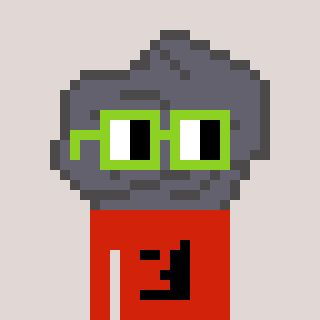
a pixel art character with square light green glasses, a rock-shaped head and a red-colored body on a warm background